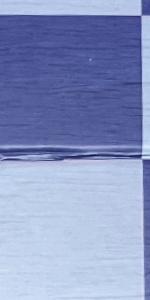
Label: Empty